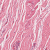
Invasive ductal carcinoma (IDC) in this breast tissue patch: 0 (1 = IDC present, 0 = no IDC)